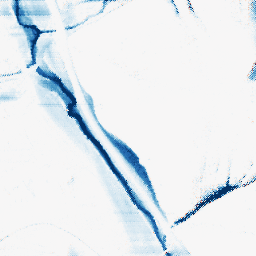
Category: morphological
Decomposition family: morphological_rect
Decomposition parameters: operation: closing
width: 50
height: 3
Upsampling method: regularized
Upsampling parameters: scale: 4
lambda_reg: 0.1
Upsampling scale: 4